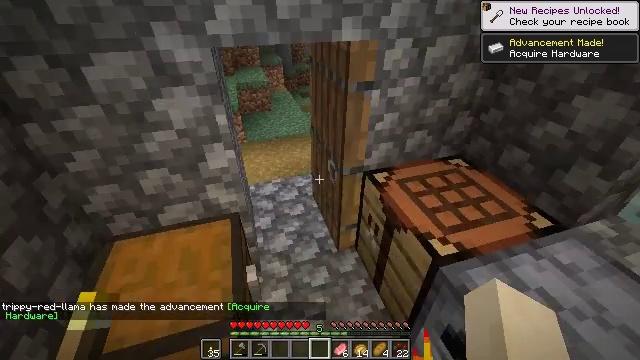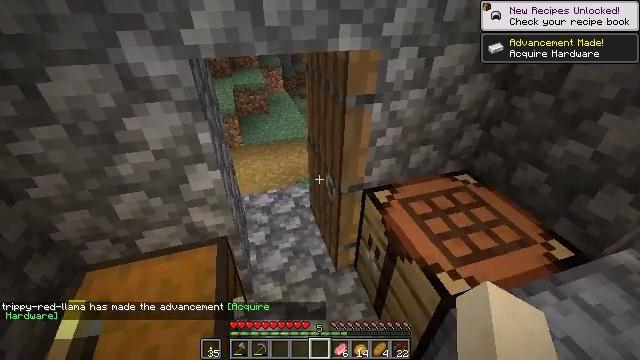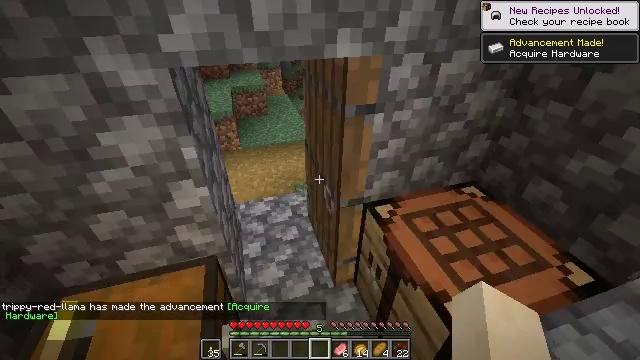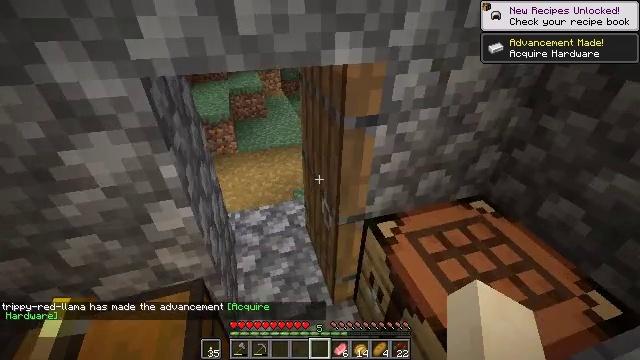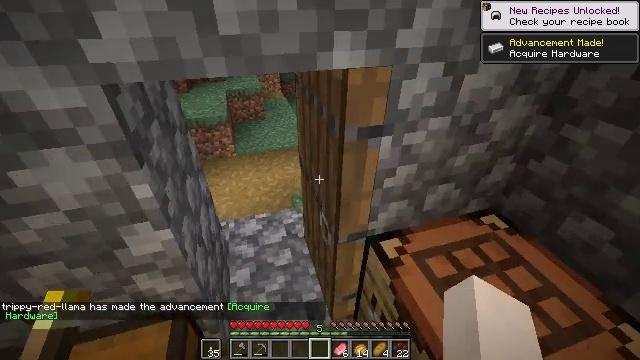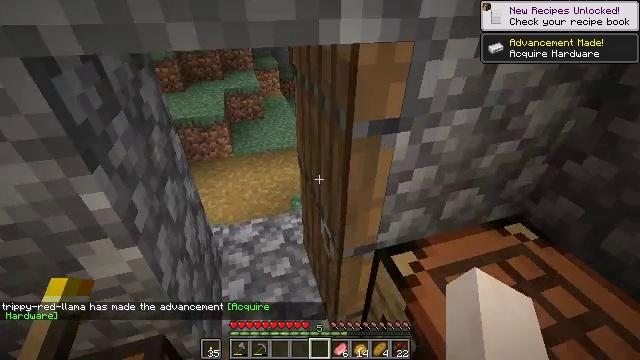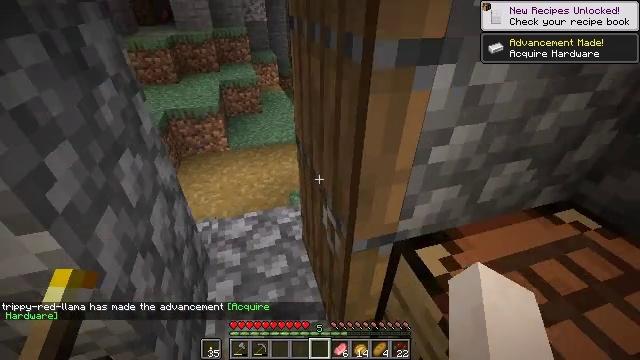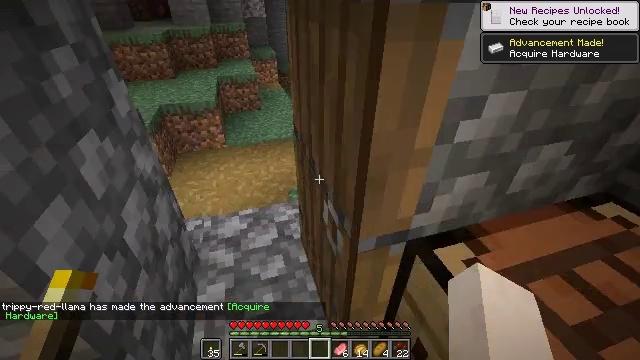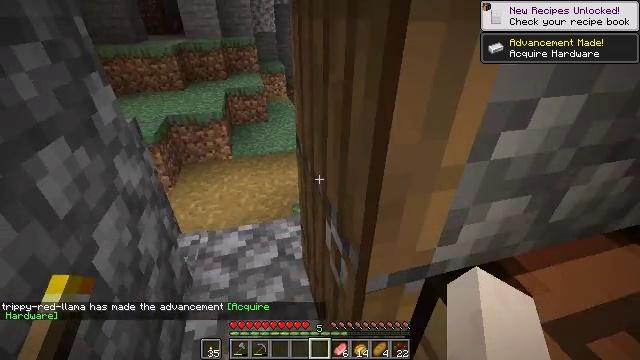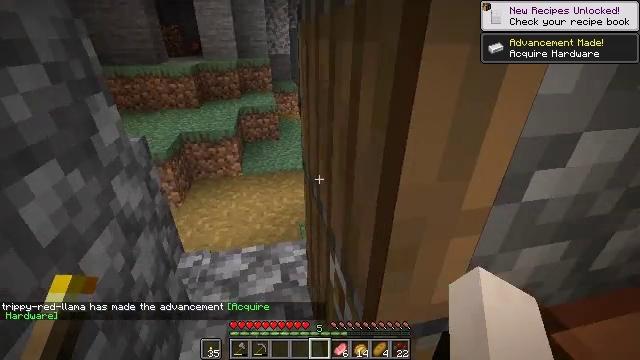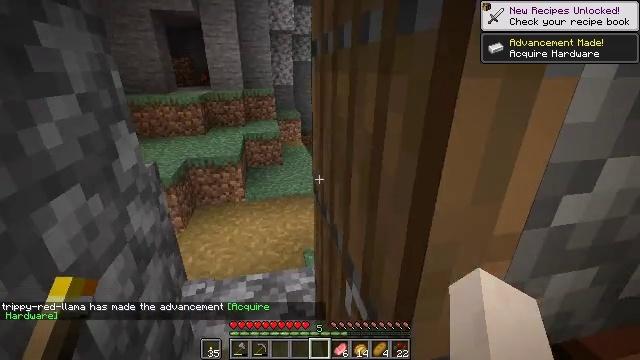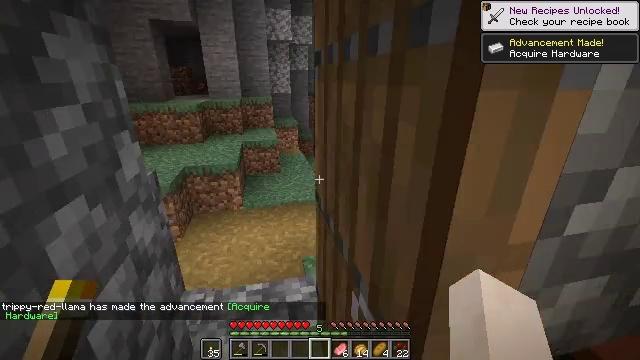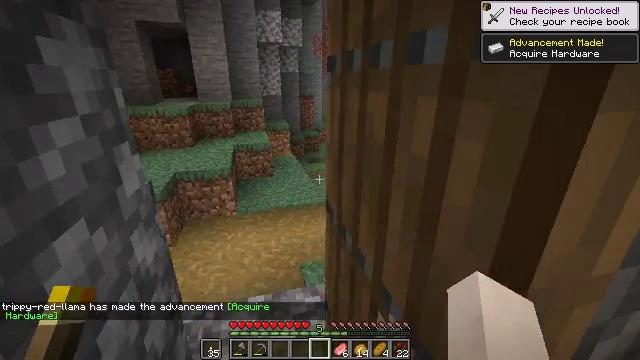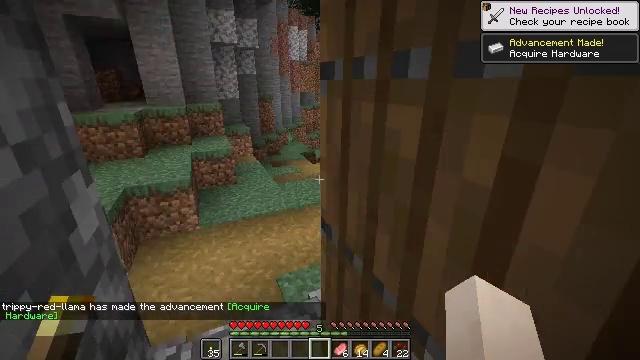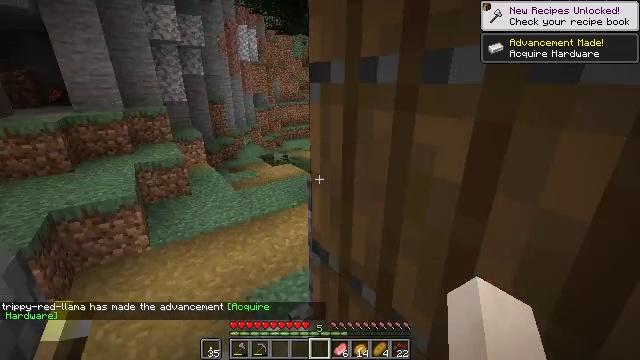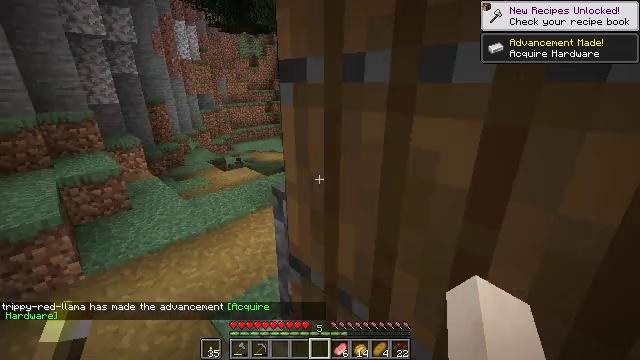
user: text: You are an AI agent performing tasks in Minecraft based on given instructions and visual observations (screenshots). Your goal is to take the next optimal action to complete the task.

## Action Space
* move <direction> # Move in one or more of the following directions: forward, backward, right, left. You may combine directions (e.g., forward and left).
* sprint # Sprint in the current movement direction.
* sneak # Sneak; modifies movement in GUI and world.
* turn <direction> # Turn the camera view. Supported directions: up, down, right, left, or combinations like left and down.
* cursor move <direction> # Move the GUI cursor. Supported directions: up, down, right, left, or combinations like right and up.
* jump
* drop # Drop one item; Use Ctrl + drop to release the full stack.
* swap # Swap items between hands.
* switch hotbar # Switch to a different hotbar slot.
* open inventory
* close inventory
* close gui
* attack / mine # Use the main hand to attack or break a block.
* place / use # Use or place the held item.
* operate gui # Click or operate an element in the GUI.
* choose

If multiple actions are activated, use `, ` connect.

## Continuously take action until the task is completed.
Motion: motion action
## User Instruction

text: Break the spruce leaves to clear the area.
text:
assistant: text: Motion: move forward
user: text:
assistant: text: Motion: move forward
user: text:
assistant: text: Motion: move forward
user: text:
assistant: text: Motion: move forward
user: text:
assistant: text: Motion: move forward
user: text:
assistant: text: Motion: move forward
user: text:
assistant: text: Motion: move forward
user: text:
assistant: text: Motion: move forward, turn left and up
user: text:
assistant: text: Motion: move forward and move left, turn left and up
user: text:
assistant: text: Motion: move forward and move left, turn up
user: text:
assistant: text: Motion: move forward and move left, turn up
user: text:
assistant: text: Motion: move forward and move left, turn right
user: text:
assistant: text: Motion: move forward and move left, turn right
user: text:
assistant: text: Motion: move forward and move left, turn right
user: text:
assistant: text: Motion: move forward and move left, turn right
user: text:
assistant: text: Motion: move forward and move left, turn right
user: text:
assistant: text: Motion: move left, turn right
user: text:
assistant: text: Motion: move left, turn right
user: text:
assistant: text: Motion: move back and move left, turn right
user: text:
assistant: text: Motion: move back and move left, turn right
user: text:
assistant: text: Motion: move back and move left, turn right
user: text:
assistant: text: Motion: move back and move left, turn right
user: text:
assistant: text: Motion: move back and move left, turn right and down
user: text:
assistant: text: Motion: move back and move left, turn right and down, use / place
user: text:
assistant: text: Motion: move left, use / place
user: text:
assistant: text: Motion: use / place
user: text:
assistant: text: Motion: turn left
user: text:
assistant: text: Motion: turn left and up
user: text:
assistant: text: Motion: turn left
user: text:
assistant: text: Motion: move forward, turn left